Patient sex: F
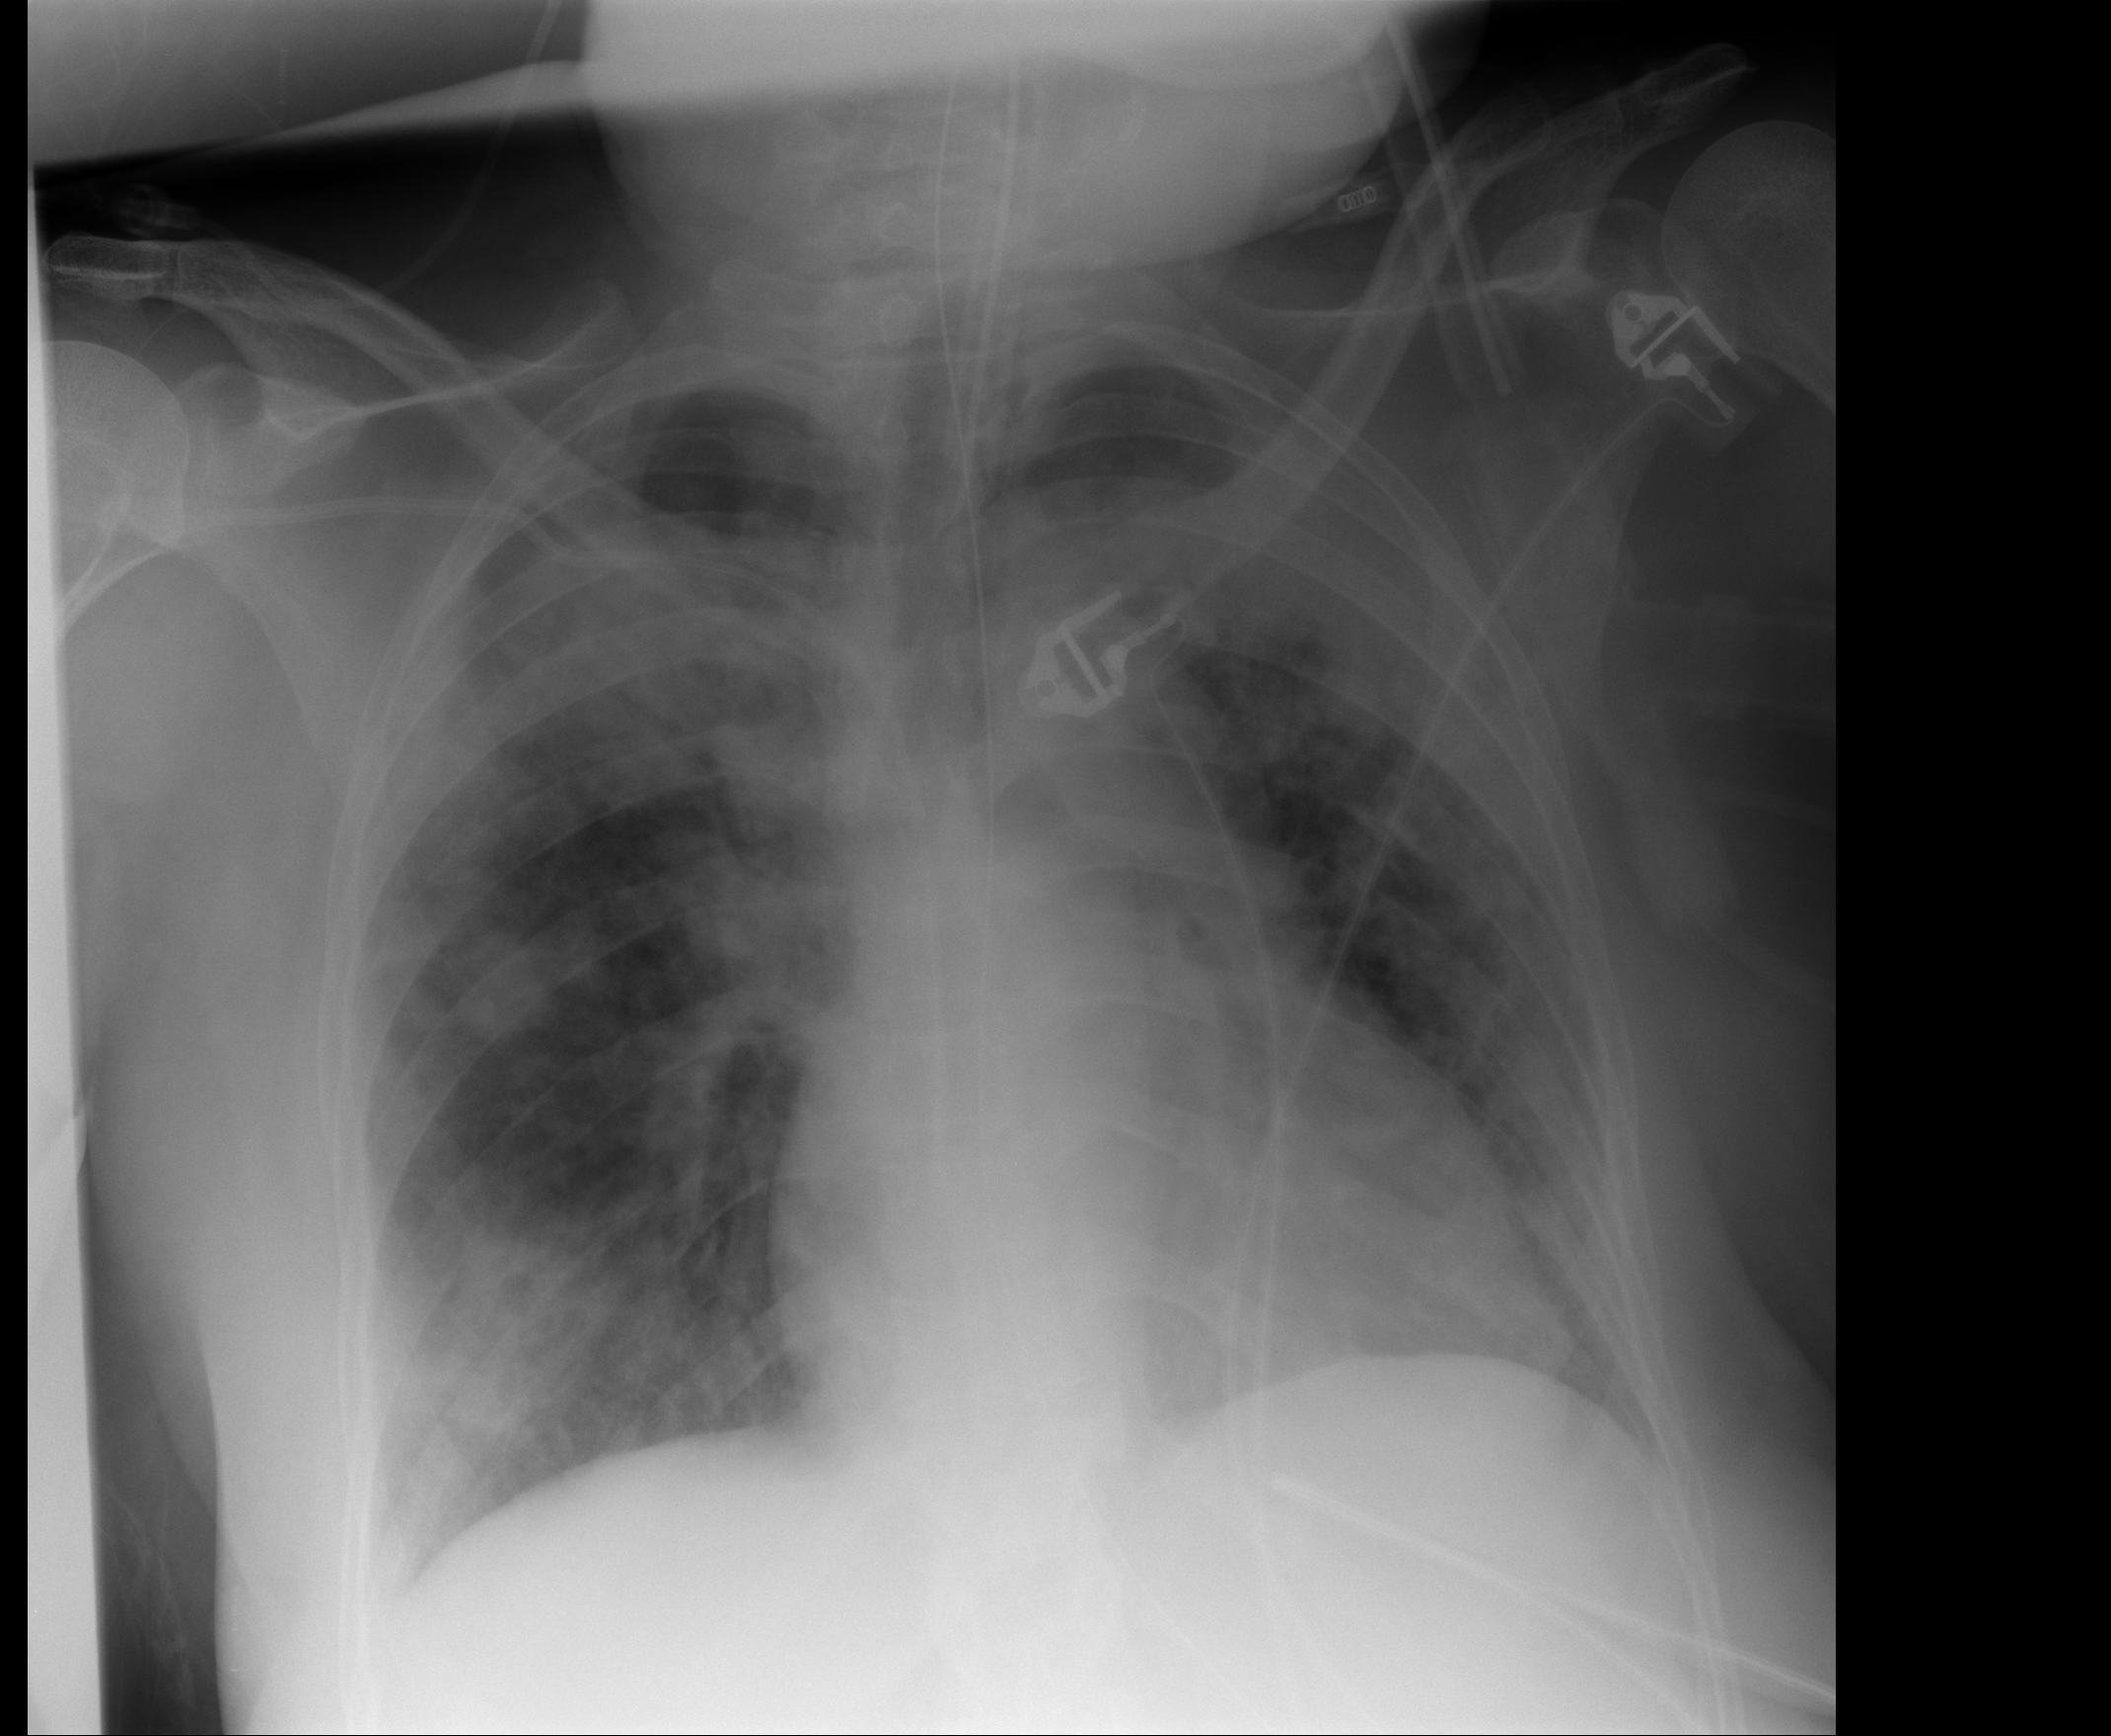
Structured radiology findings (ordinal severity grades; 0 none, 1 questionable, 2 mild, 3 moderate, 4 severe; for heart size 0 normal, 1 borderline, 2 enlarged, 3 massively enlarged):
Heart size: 2
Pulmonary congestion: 0
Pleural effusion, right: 0
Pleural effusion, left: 0
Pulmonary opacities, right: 3
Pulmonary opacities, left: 3
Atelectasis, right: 1
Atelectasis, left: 1